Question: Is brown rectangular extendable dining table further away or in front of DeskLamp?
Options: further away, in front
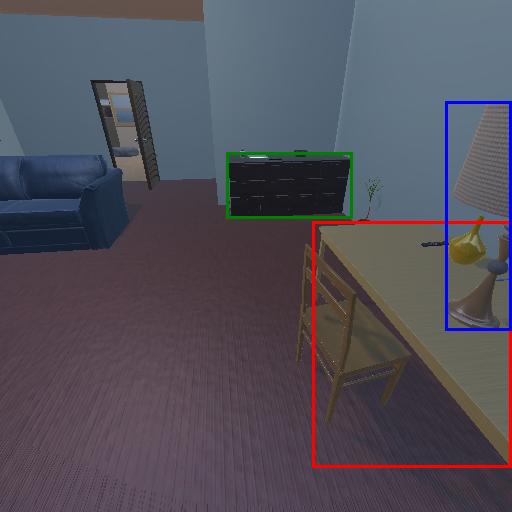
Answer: further away